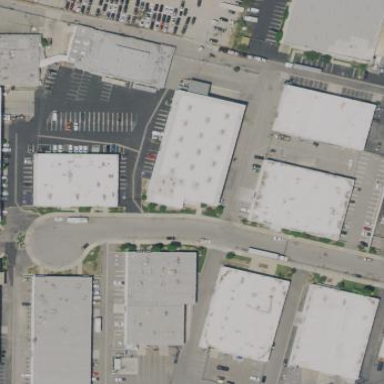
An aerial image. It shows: Warehouse.